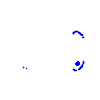
Particle: kaon